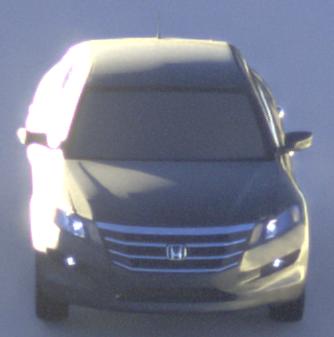
Make: Honda
Model: Crosstour
Detailed model: -
Model produced from: 2009
Model produced until: 2012
Doors: 4
Color: gray
Road condition: dry road
Daytime: sunrise or sunset
Contrast: high contrast